Question: I am currently attempting to create a RelativeLayout, embedded in a Scrollview (so the RelativeLlayout's content can be scrolled vertically). My layout file looks like this:
'''
<ScrollView xmlns:android="http://schemas.android.com/apk/res/android"
android:layout_width="fill_parent"
android:layout_height="fill_parent" >
<RelativeLayout
android:layout_width="fill_parent"
android:layout_height="wrap_content" >
<TextView
android:id="@+id/label_first_day_of_budget_cycle"
android:layout_width="fill_parent"
android:layout_height="fill_parent"
android:layout_alignParentLeft="true"
android:layout_alignParentTop="true"
android:layout_margin="10dp"
android:text="@string/first_day_of_budget_cycle"
android:textSize="20sp" />
<include
android:id="@+id/settings_divider_one"
android:layout_alignParentLeft="true"
android:layout_below="@id/label_first_day_of_budget_cycle"
layout="@layout/w_divider" />
<TextView
android:id="@+id/label_monthly_income"
android:layout_width="fill_parent"
android:layout_height="fill_parent"
android:layout_alignParentLeft="true"
android:layout_below="@id/settings_divider_one"
android:layout_margin="10dp"
android:text="@string/monthly_income"
android:textSize="20sp" />
<include
android:id="@+id/settings_add_income"
android:layout_alignParentLeft="true"
android:layout_below="@id/label_monthly_income"
layout="@layout/w_add" />
<include
android:id="@+id/settings_divider_two"
android:layout_alignParentLeft="true"
android:layout_below="@id/settings_add_income"
layout="@layout/w_divider" />
<TextView
android:id="@+id/label_monthly_expenses"
android:layout_width="fill_parent"
android:layout_height="fill_parent"
android:layout_alignParentLeft="true"
android:layout_below="@id/settings_divider_two"
android:layout_margin="10dp"
android:text="@string/monthly_expenses"
android:textSize="20sp" />
<include
android:id="@+id/settings_add_expenses"
android:layout_alignParentLeft="true"
android:layout_below="@id/label_monthly_expenses"
layout="@layout/w_add" />
<include
android:layout_alignParentLeft="true"
android:layout_below="@id/settings_add_expenses"
layout="@layout/w_divider" />
</RelativeLayout>
</ScrollView>
'''
And this is how it looks on my phone:

I tried every possible variation I could think of/find on the net or stackoverflow, without success so far. I am not sure what else I could try or what I am missing here.
I tried varying the values of layout_width and layout_height for the RelativeLayout and the Scrollview, without success. Any hint as to what I am doing wrong would be greatly appreciated.
Following ben's suggestion, I removed the includes and the layout then rendered properly. I filed a bug report <URL> since I am of the opinion, that includes should work with RelativeLayouts embedded in Scrollviews. At least I see no reason why they shouldn't. If my layout contains another mistake that prevents includes from working properly, I guess/hope I'll be replied to accordingly
in the ticket.
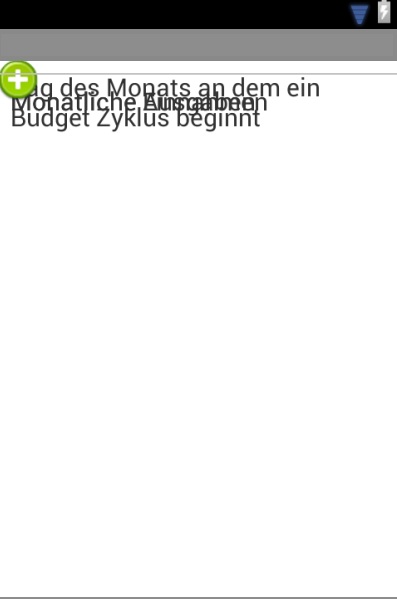
Answer: From what I remember, there's some kind of issue with 'include' in xml with ScrollViews. Can you try replacing the includes by the actual pieces of xml ?